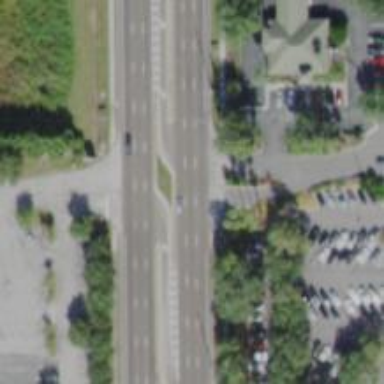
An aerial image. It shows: Primary link highway with asphalt surface.